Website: bh-photo
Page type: customer-info-address
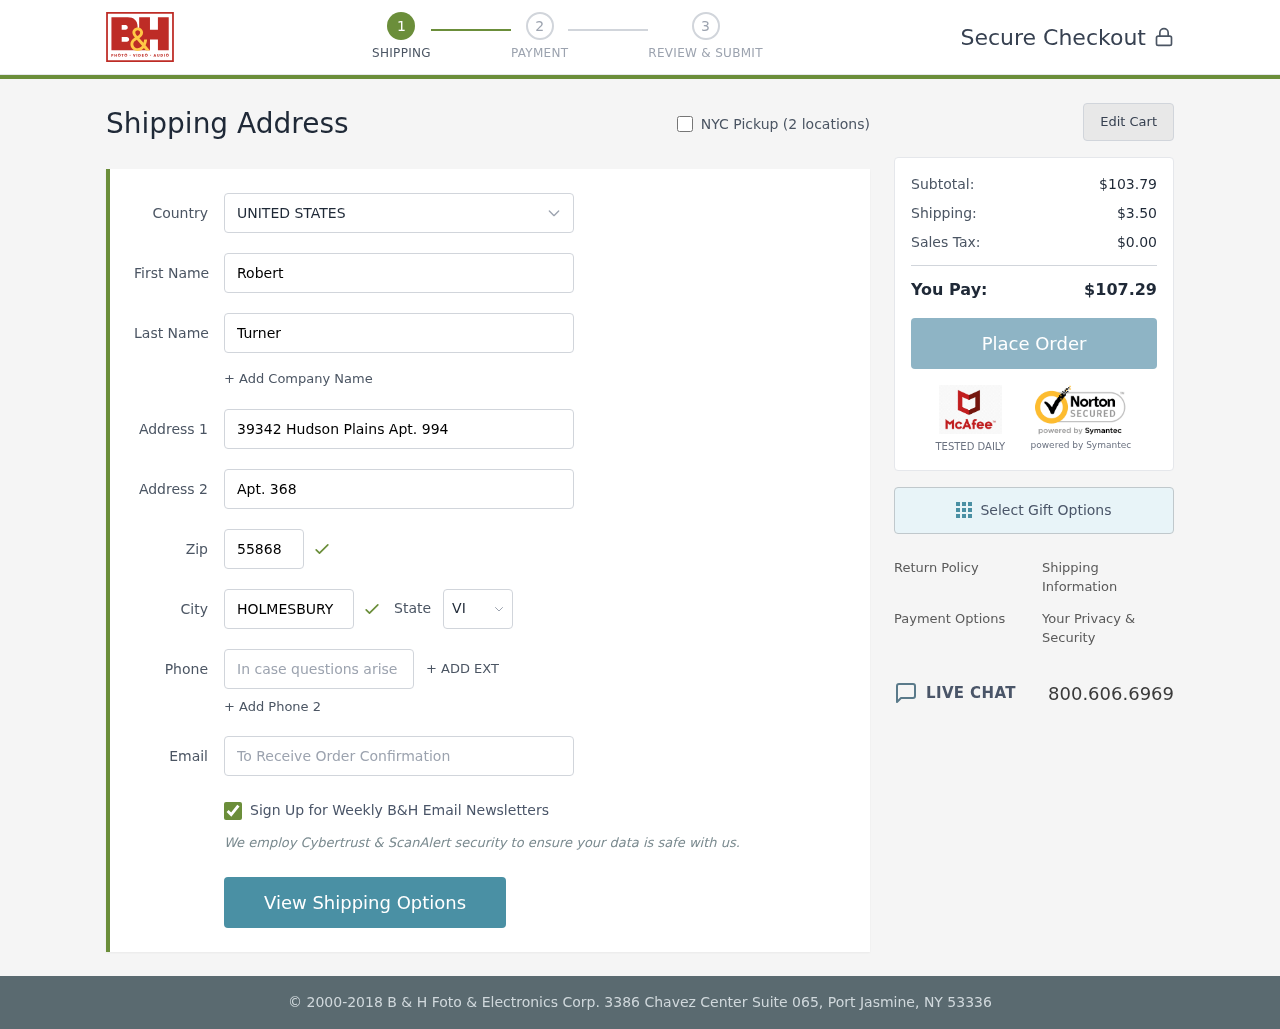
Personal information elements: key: PII_CITY
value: Holmesbury
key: PII_COUNTRY
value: United States
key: PII_EMAIL
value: robertturner@yahoo.com
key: PII_FIRSTNAME
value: Robert
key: PII_LASTNAME
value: Turner
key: PII_PHONE
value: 9997669092
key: PII_POSTCODE
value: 55868
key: PII_STATE_ABBR
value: VI
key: PII_STREET
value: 39342 Hudson Plains Apt. 994
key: PII_STREET2
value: Apt. 368
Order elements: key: ORDER_SUBTOTAL
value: $103.79
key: ORDER_SHIPPING_COST
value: $3.50
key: ORDER_TAX
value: $0.00
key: ORDER_TOTAL
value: $107.29